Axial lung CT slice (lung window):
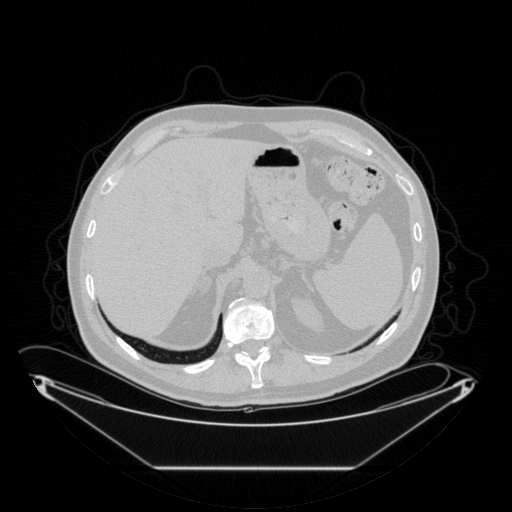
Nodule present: no